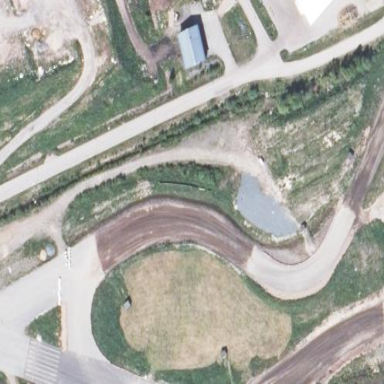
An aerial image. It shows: Raceway for motor sports.